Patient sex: M
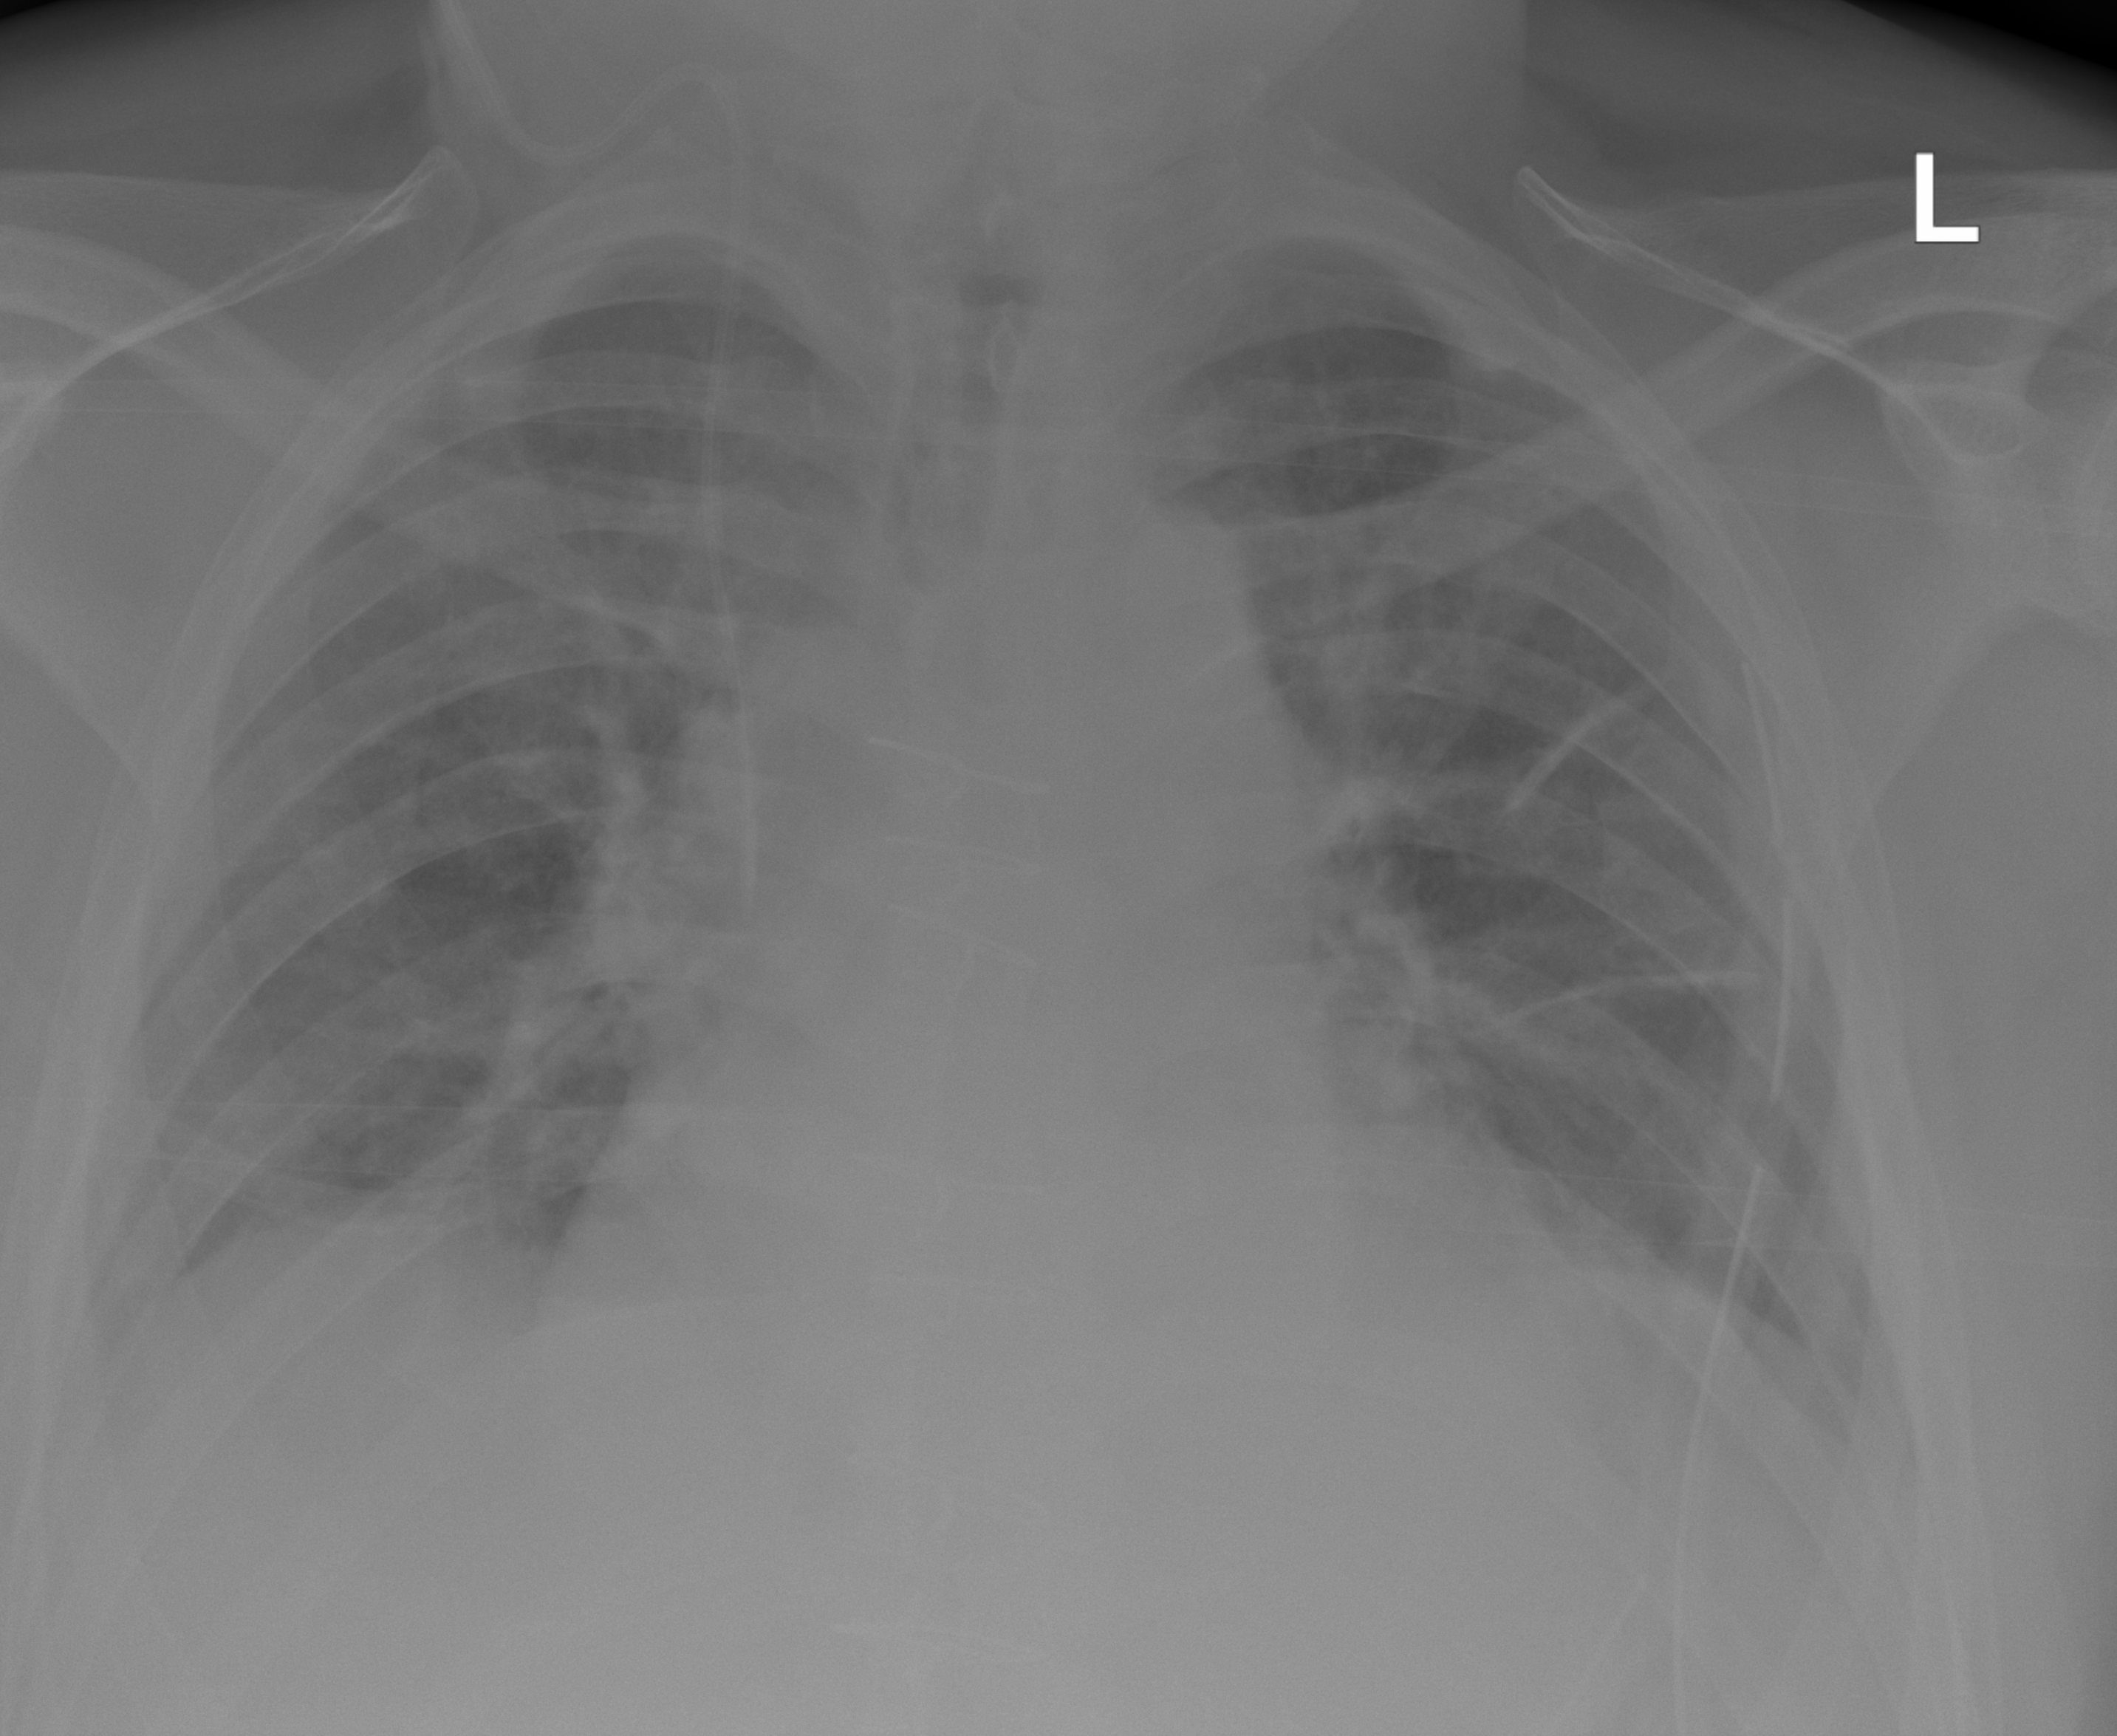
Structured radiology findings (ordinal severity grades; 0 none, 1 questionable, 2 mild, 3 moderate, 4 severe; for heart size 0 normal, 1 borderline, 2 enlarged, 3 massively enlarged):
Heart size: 2
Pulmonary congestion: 0
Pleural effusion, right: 0
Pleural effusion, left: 1
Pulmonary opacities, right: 0
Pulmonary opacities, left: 0
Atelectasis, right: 0
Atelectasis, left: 2